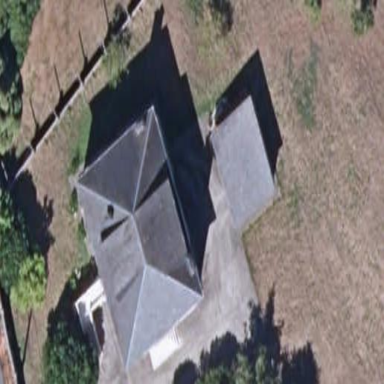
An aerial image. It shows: Simple house.